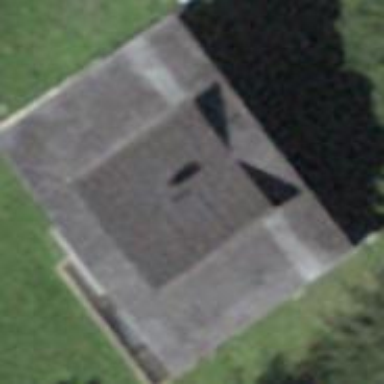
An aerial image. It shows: Building with tile roof.